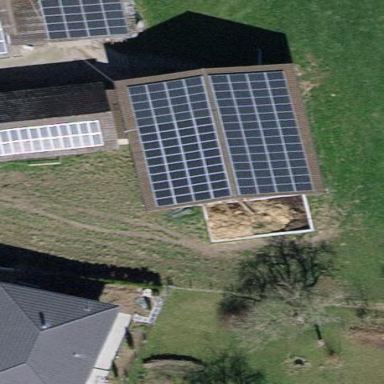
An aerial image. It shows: Solar power generator utilizing photovoltaic technology with solar photovoltaic panels.